Question: I want to select and change the previous tds from the last tr in table but I could not. How can I do this with use jQuery?

select prev tr with;
'''
$(".tbl tr:last-child").prev()
'''
but how can I select childs of prev tr?
<URL>
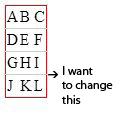
Answer: '$(".tbl tr:last-child").prev().children()'
or simple '$(".tbl tr:nth-last-child(2) > td")'